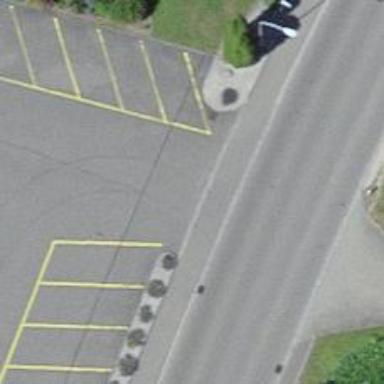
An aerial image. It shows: Road serving as parking aisle.